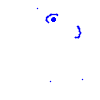
Particle: pion